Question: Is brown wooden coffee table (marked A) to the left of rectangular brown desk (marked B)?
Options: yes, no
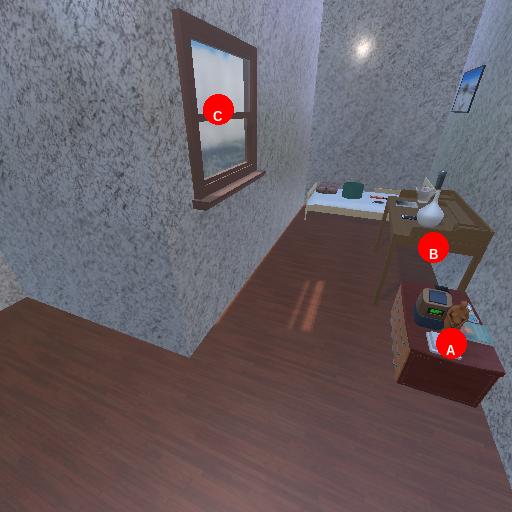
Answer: yes